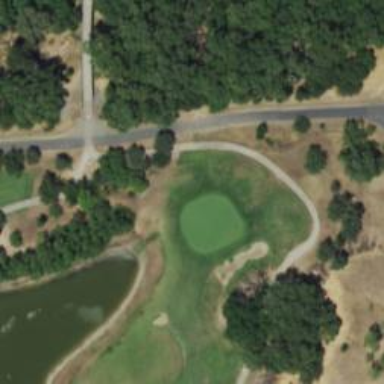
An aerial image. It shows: View of golf hole.